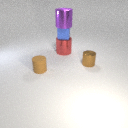
small brown metal cylinder in front of large red metal cylinder